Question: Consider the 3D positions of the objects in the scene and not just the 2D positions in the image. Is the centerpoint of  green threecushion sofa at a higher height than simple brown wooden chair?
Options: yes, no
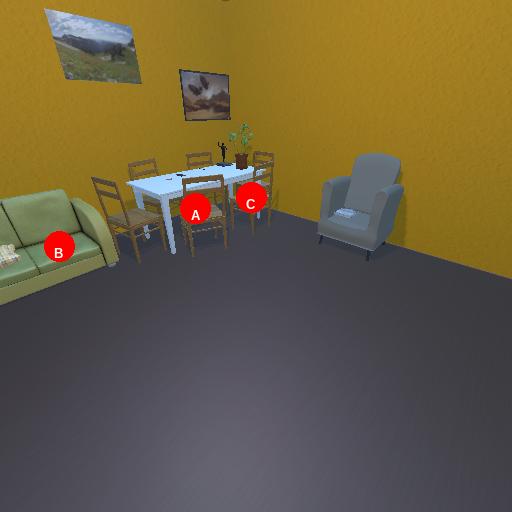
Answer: yes